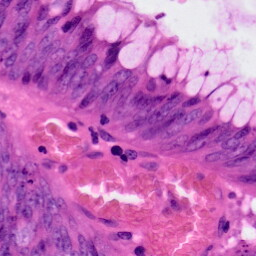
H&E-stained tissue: Colon